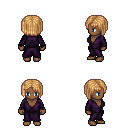
a pixel art fantasy rpg character, female body template, human, dark skin, purple robe, magenta pants, light blonde pageboy hairstyle, four views (front, back, left, right), 2x2 character sprite sheet, small pixel art, hard edges, no anti-aliasing